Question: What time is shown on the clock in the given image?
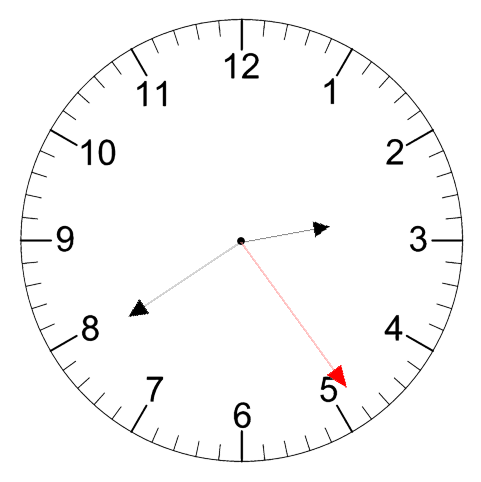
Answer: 02:39:24